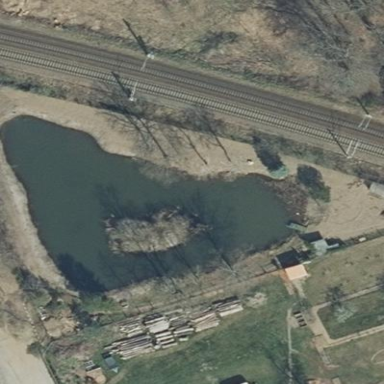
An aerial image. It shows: Serene pond surrounded by nature.